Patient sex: M
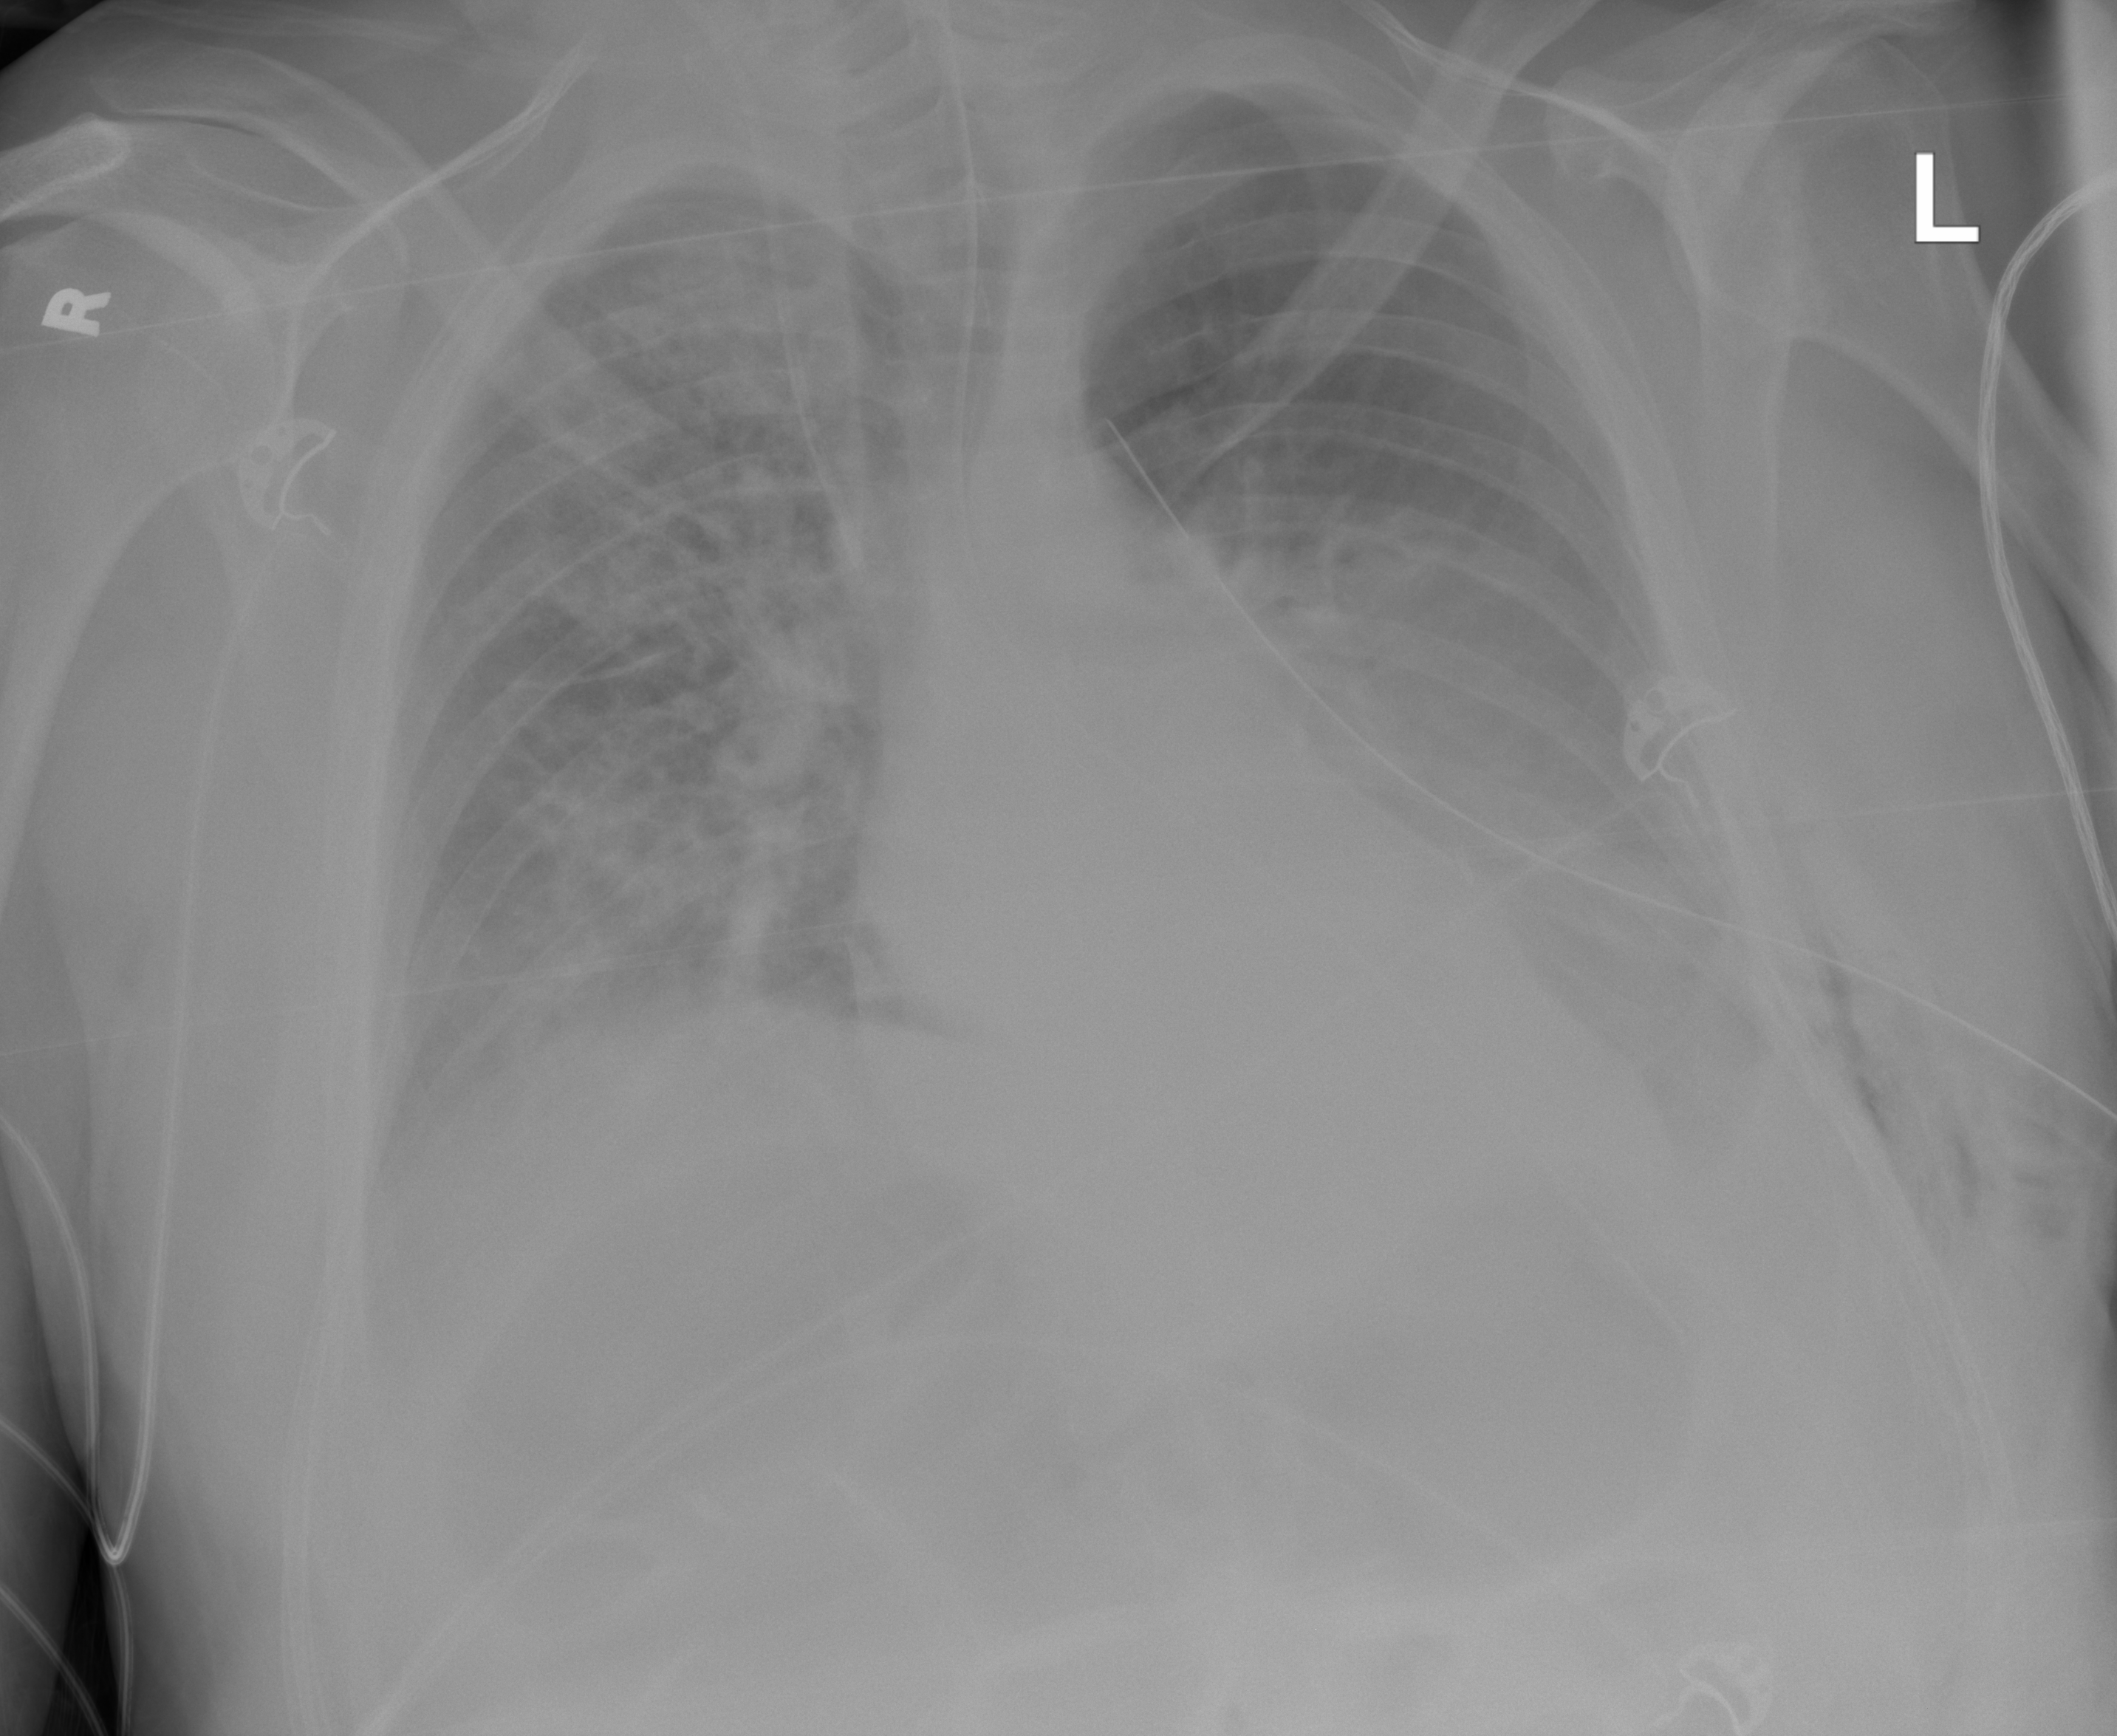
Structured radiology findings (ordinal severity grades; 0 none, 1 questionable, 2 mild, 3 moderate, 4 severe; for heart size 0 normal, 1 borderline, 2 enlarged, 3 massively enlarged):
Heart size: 0
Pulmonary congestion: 0
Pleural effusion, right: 0
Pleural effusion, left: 3
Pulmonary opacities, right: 3
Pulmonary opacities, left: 0
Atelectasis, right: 3
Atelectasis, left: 3